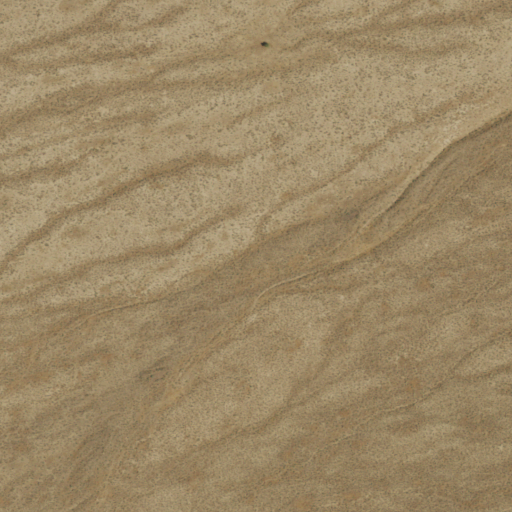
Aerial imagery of valley in Nevada named Acree Canyon containing only shrub